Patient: sex F, age 58
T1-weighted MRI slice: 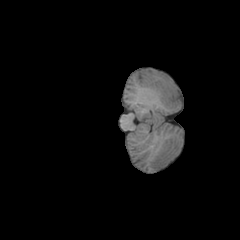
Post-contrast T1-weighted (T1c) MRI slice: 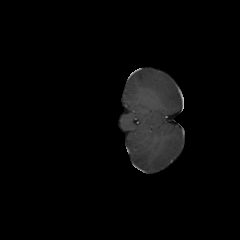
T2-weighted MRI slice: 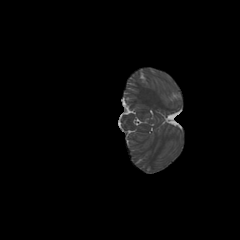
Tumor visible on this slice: no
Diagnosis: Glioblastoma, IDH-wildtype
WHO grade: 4